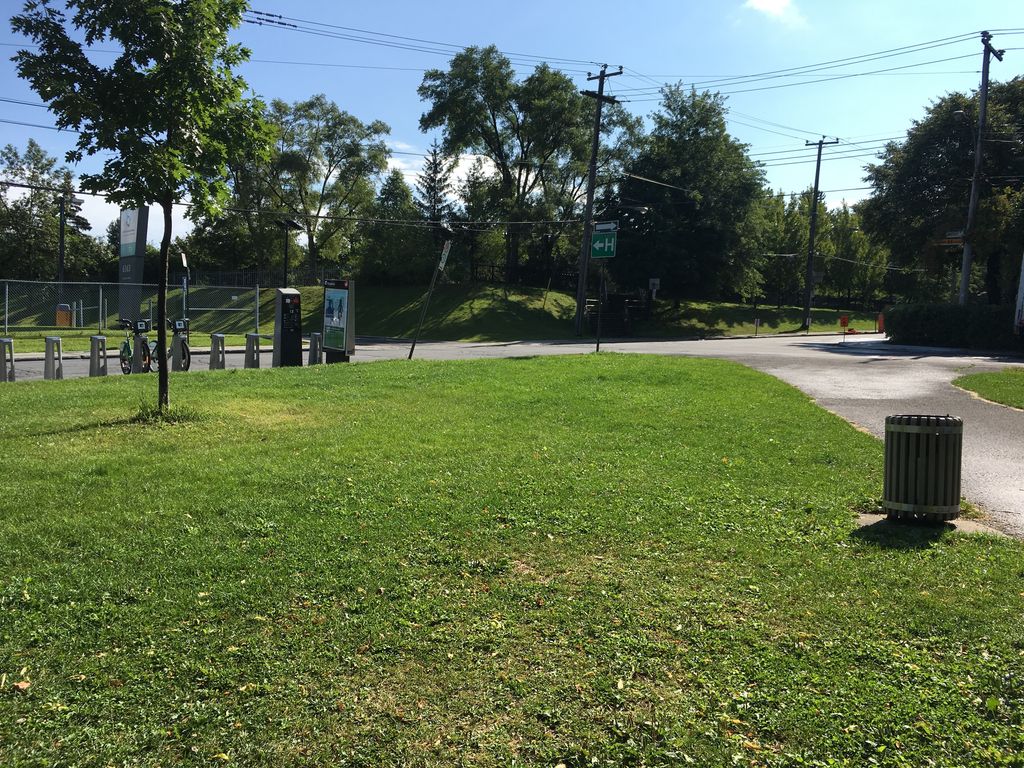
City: montreal